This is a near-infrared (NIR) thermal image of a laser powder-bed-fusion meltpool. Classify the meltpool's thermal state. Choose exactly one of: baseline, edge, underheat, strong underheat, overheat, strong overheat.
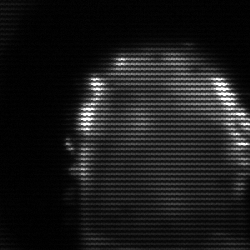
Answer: baseline